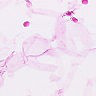
Metastatic tissue present: no